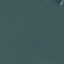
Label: SeaLake